Aerial crown-view tile of a tropical tree (Barro Colorado Island, Panama), acquired 20250616:
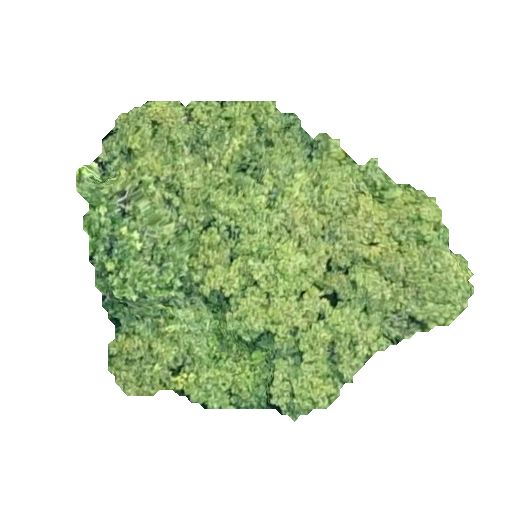
Species: Apeiba membranacea
GBIF accepted scientific name: Apeiba membranacea
Crown area: 129.706 m²